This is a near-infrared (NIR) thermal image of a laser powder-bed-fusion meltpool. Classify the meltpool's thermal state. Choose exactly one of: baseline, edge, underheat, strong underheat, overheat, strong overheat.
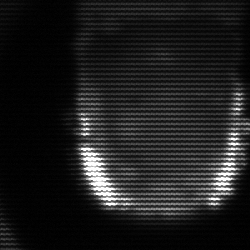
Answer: baseline